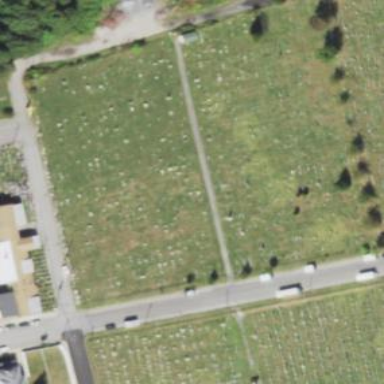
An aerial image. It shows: Cemetery.